Question: I have plotted the map as follows. I need help with adding some extra layer. I know there are many ways to do this, but as a newbie to ggplot I am really clueless beyond this point. Any help would be much appreciated.thanks

I have used the code:
'''
shp_state1<-readShapeSpatial("...")
mapindia<-fortify(shp_state1)
q=ggplot(data=mapindia, aes(long, lat, group=group,colour)) + geom_polygon(fill="#FF9999", colour="black") +coord_map()
'''
now i have the following data(as data frame):
'''
Row.Labels LATITUDE LONGITUDE MAJORITY
1 Andhra Pradesh 78.30000 17.200001 Yes
2 ASSAM 91.50000 26.090000 No
3 Bihar 85.13000 25.370001 No
4 Chandigarh 76.79855 30.744196 No
5 CHHATTISGARH 81.63000 21.230000 No
6 DADRA & NAGAR HAVELI 72.96667 20.266666 Yes
7 DAMAN & DIU 72.80640 20.251890 No
8 Delhi 72.80640 20.251890 No
9 GOA 73.96992 15.384293 Yes
10 GUJARAT 72.40000 23.030001 No
11 Haryana 75.95947 29.017748 No
12 Himachal 75.95947 29.017748 No
13 Jharkhand 85.33000 23.350000 No
14 KARNATAKA 75.68481 14.849231 Yes
15 KERALA 76.82739 9.470736 Yes
16 MAHARASHTRA 75.64087 19.590844 Yes
17 MANIPUR 93.58000 24.440001 No
18 MEGHALAYA 91.00000 25.299999 No
19 MP 93.00000 23.299999 No
20 Odissa 77.21067 28.623932 No
21 PONDICHERRY 79.82803 11.937899 No
22 Punjab 75.50000 30.400000 No
23 Rajasthan 75.52000 26.549999 No
24 TAMIL NADU 88.40000 27.200001 Yes
25 TRIPURA 91.25000 23.500000 No
26 UP 91.25000 23.500000 No
27 Uttrakhand 78.20000 30.110001 No
28 WEST BENGAL 88.24000 22.340000 No
data <- structure(list(Row.Labels = c("Andhra Pradesh", "ASSAM", "Bihar",
"Chandigarh", "CHHATTISGARH", "DADRA & NAGAR HAVELI", "DAMAN & DIU",
"Delhi", "GOA", "GUJARAT", "Haryana", "Himachal", "Jharkhand",
"KARNATAKA", "KERALA", "MAHARASHTRA", "MANIPUR", "MEGHALAYA",
"MP", "Odissa", "PONDICHERRY", "Punjab", "Rajasthan", "TAMIL NADU",
"TRIPURA", "UP", "Uttrakhand", "WEST BENGAL"), LATITUDE = c(78.3,
91.5, 85.13, 76.79855, 81.63, 72.96667, 72.8064, 72.8064, 73.96992,
72.4, 75.95947, 75.95947, 85.33, 75.68481, 76.82739, 75.64087,
93.58, 91, 93, 77.21067, 79.82803, 75.5, 75.52, 88.4, 91.25,
91.25, 78.2, 88.24), LONGITUDE = c(17.200001, 26.09, 25.370001,
30.744196, 21.23, 20.266666, 20.25189, 20.25189, 15.384293, 23.030001,
29.017748, 29.017748, 23.35, 14.849231, 9.470736, 19.590844,
24.440001, 25.299999, 23.299999, 28.623932, 11.937899, 30.4,
26.549999, 27.200001, 23.5, 23.5, 30.110001, 22.34), MAJORITY = c("Yes",
"No", "No", "No", "No", "Yes", "No", "No", "Yes", "No", "No",
"No", "No", "Yes", "Yes", "Yes", "No", "No", "No", "No", "No",
"No", "No", "Yes", "No", "No", "No", "No")), .Names = c("Row.Labels",
"LATITUDE", "LONGITUDE", "MAJORITY"), class = "data.frame", row.names = c(NA, -28L))
'''
How can I colour the sates according as "yes" or "no" ?
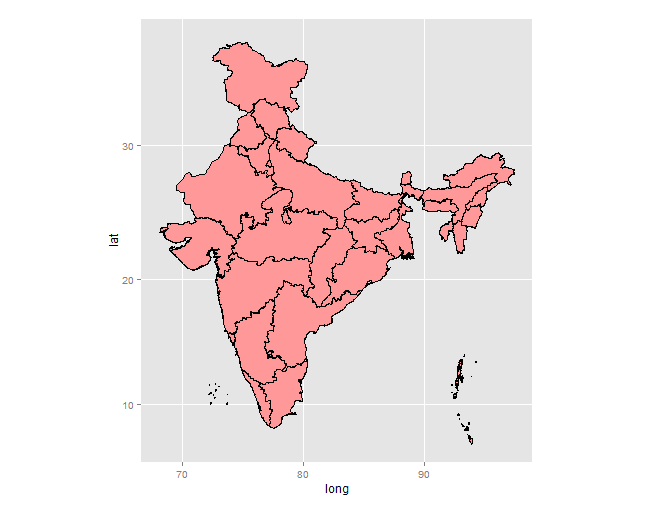
Answer: Considering your data is stored in a data frame named 'data', here's one way:
'''
library(raster); library(ggplot2)
india <- getData('GADM', country="IND", level=1)
f_india <- fortify(india)
i <- sapply(india@data$NAME_1, function(x) agrep(x, data$Row.Labels, max.distance=.3, ignore.case=T)[1])
india@data$maj <- data$MAJORITY[i]
f_india <- merge(x=f_india, y=unique(india@data), by.x="id", by.y="ID_1",all.x=T)
f_india <- f_india[with(f_india, order(id, order)), ] # to prevent this http://stackoverflow.com/questions/24039621/code-not-working-for-other-shp-files
ggplot(f_india, aes(x=long, y=lat, group=group, fill=maj)) +
geom_polygon(colour="black")
'''

You may want to adjust 'i' which connects the names from your data frame with the names from the map data to pull in the votes into the map data.